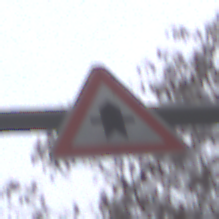
Verkehrszeichen: Vorfahrt
Umgebung: Outdoor, Nature
Tageszeit: Midday
Wetter: Overcast
Licht: Natural
Jahreszeit: Autumn
Kontrast: LowContrast